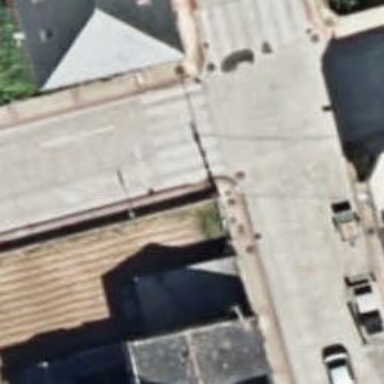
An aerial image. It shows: Sidewalk.